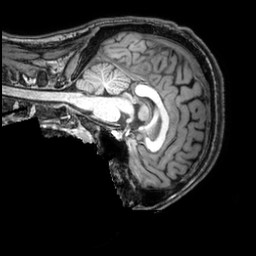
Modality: T1w
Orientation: sagittal
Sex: male
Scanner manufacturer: philips
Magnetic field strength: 3 T
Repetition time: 0.008149 s
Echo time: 0.00373 s